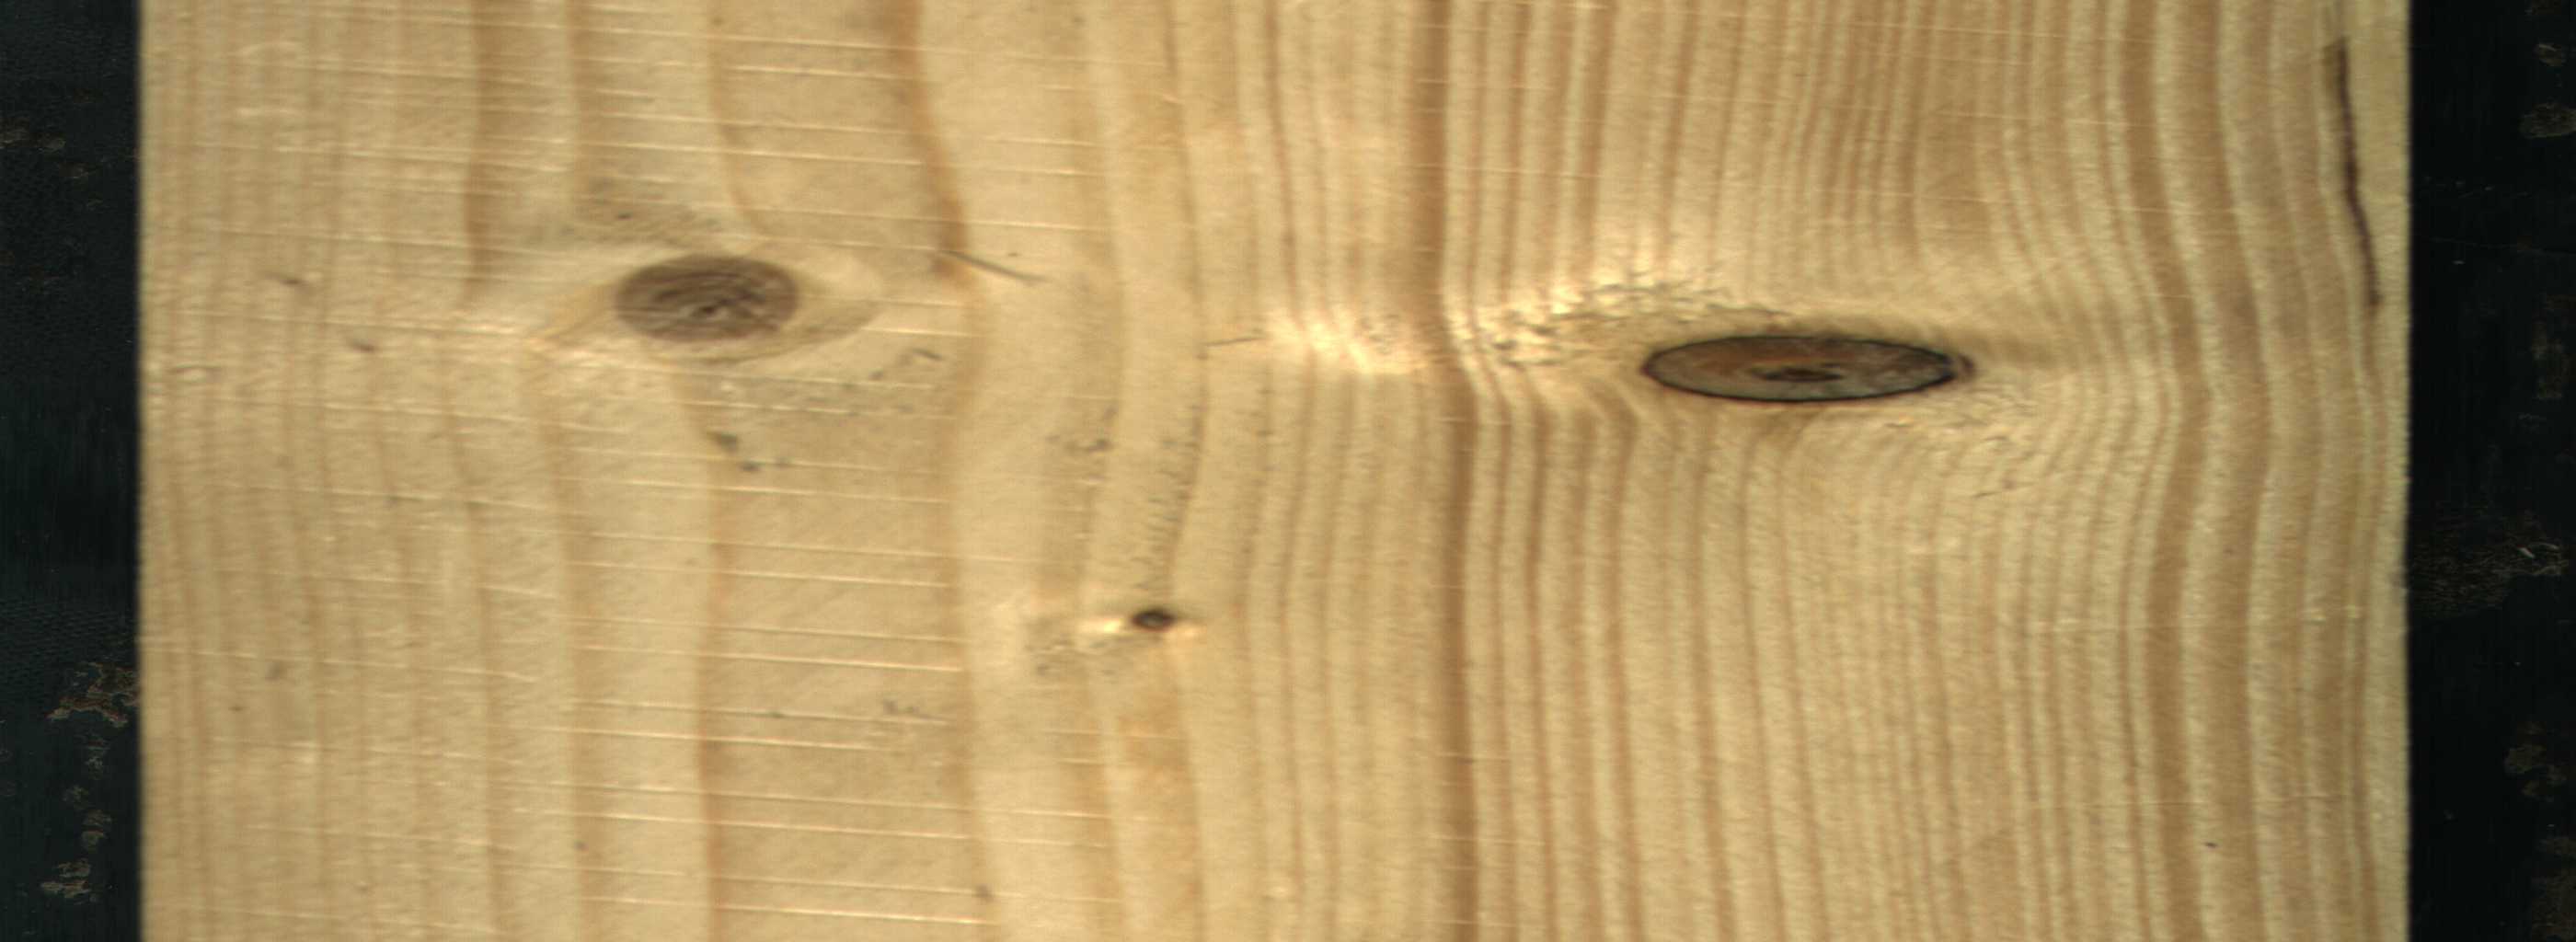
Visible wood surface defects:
resin
Dead_Knot
Live_Knot
Live_Knot